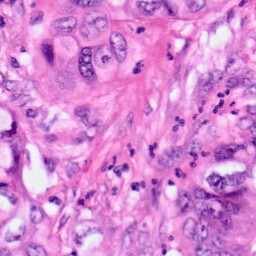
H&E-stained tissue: Pancreatic